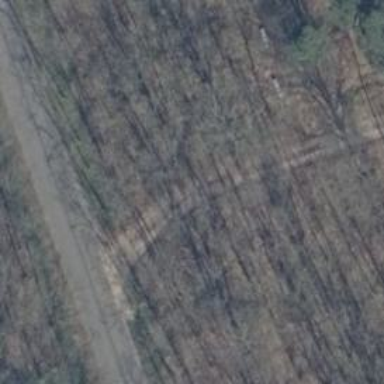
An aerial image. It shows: Track with grade 5 tracktype.